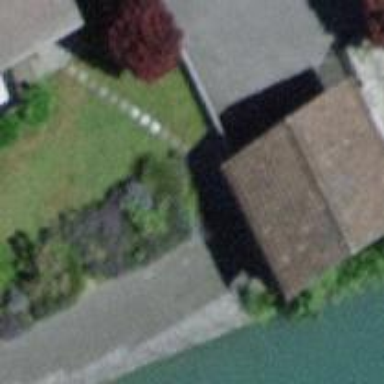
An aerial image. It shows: Garage.